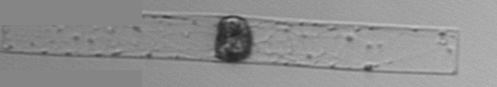
Label: Dactyliosolen_blavyanus